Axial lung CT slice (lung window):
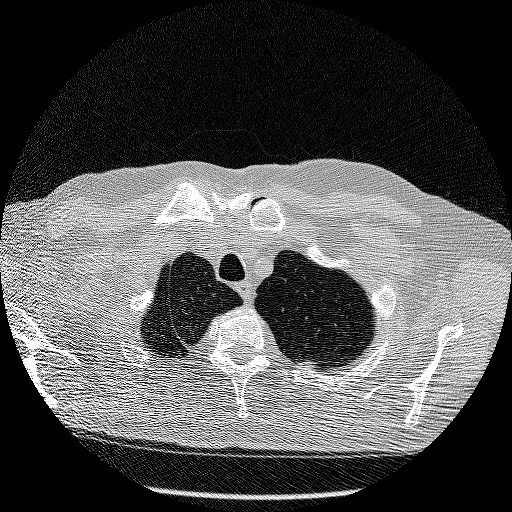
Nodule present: no